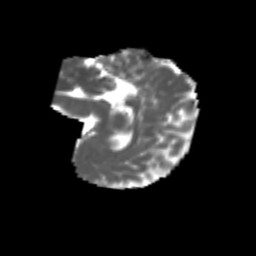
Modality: MD
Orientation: sagittal
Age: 6
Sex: female
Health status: healthy